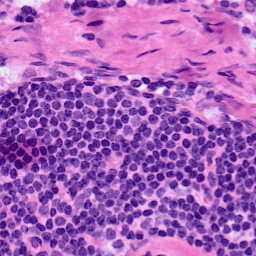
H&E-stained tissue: LymphNode